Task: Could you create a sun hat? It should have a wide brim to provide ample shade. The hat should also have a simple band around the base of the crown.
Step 146:
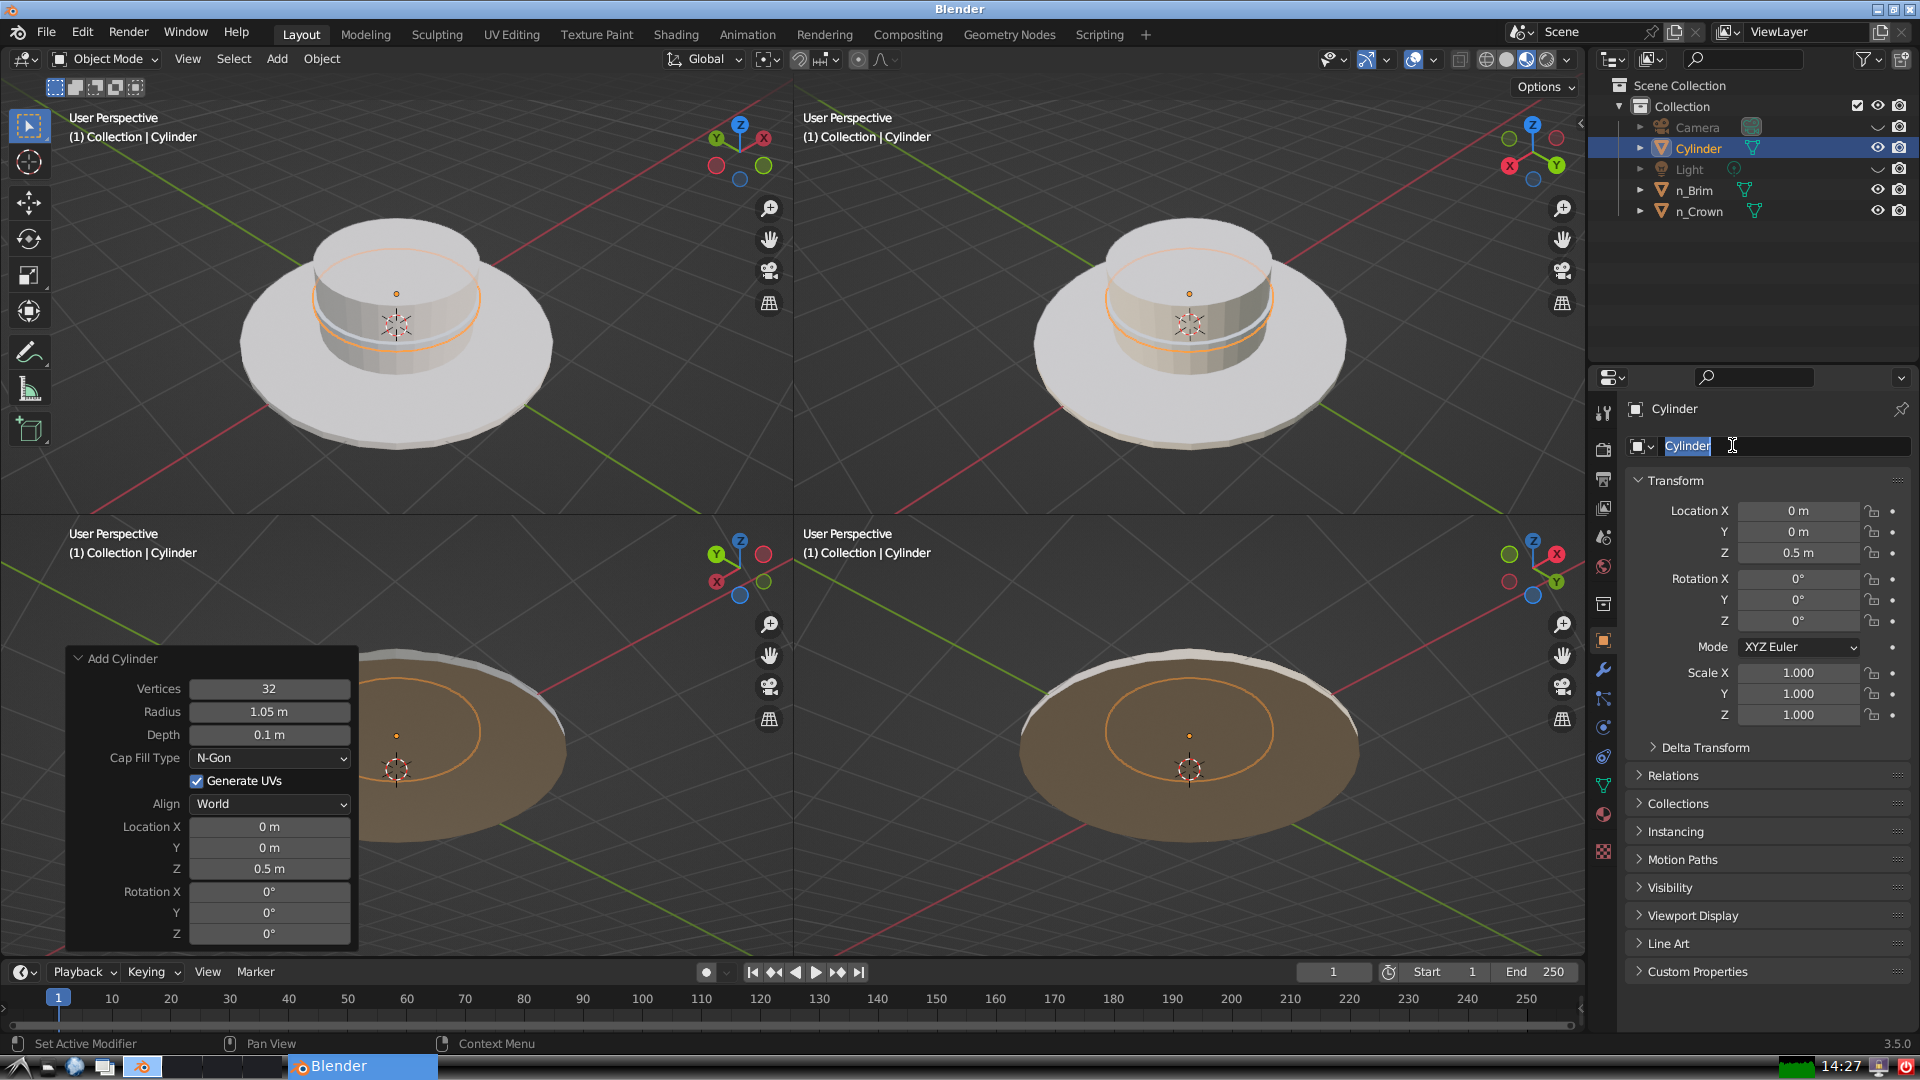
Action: input_text: n_Band